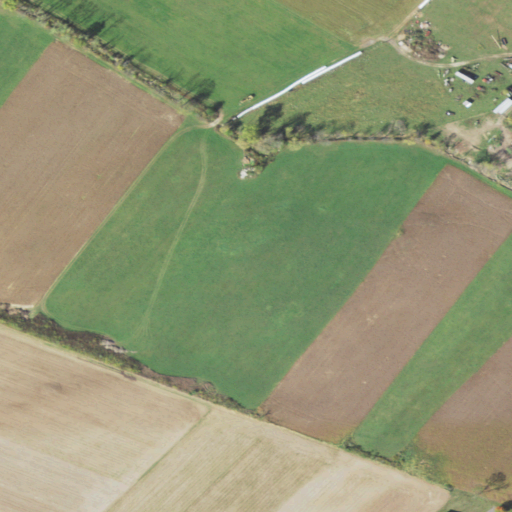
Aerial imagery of valley in Pennsylvania named Big Valley containing cultivated crops, pasture, and open development